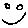
Label: smiley face